Aerial crown-view tile of a tropical tree (Barro Colorado Island, Panama), acquired 20250414:
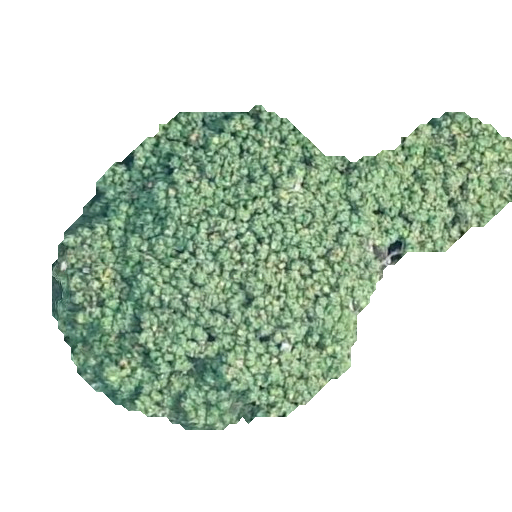
Species: Pourouma bicolor
GBIF accepted scientific name: Pourouma bicolor
Crown area: 141.776 m²